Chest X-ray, PA view. Patient: 65 years old, sex F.
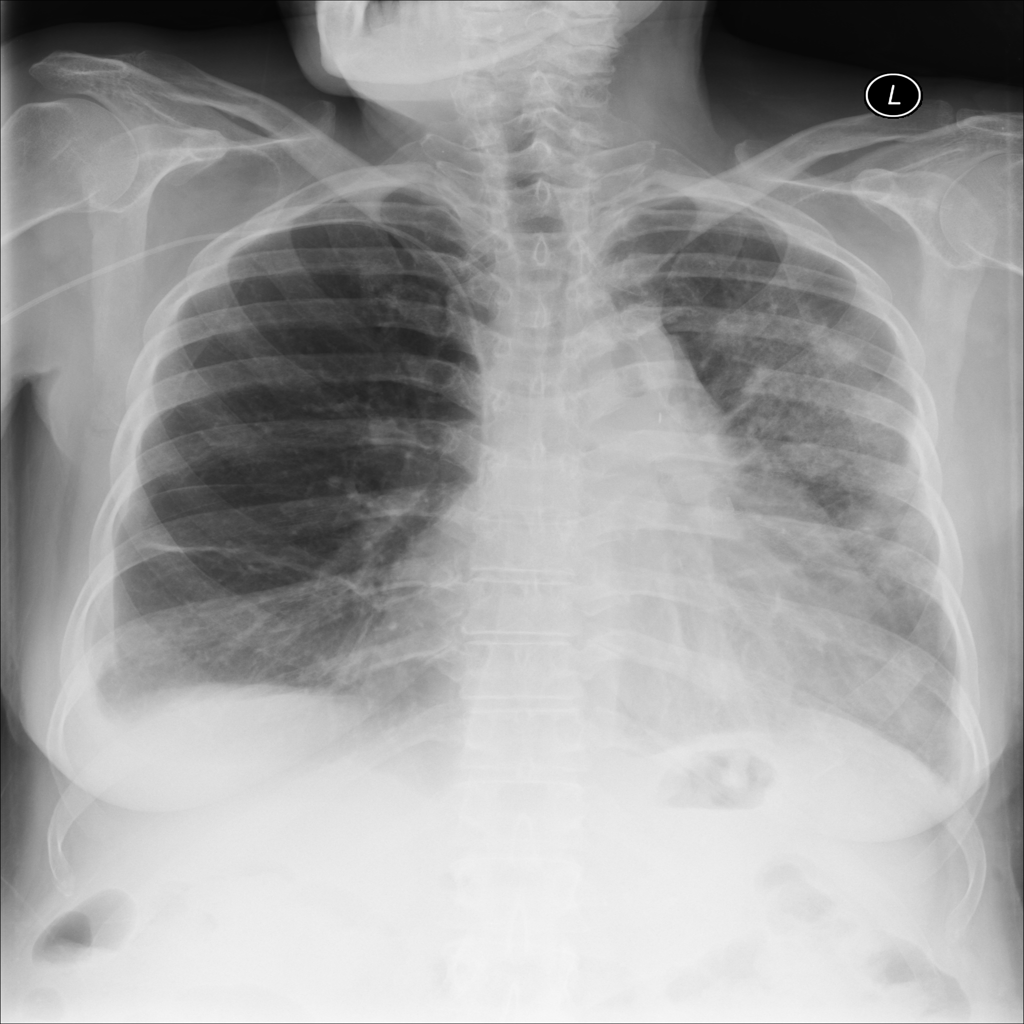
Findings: Atelectasis, Infiltration, Pleural_Thickening, Pneumonia